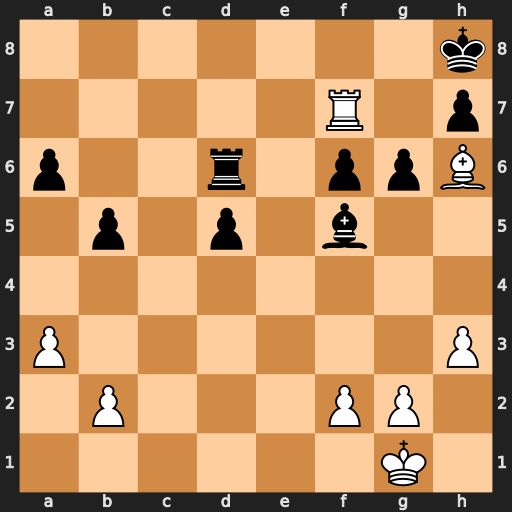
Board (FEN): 7k/5R1p/p2r1ppB/1p1p1b2/8/P6P/1P3PP1/6K1
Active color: w
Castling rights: -
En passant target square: -
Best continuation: Rf8#